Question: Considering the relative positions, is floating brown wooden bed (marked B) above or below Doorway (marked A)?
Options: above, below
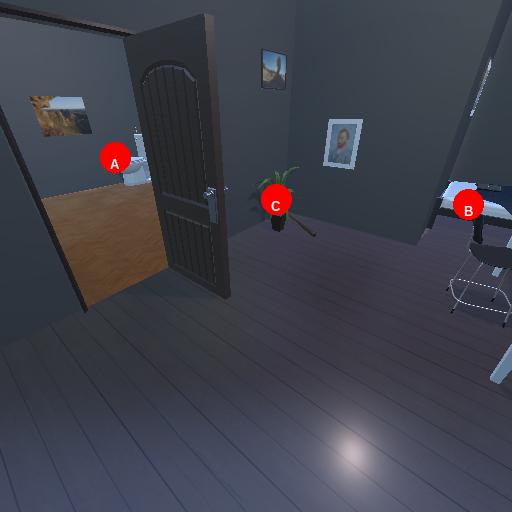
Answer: above